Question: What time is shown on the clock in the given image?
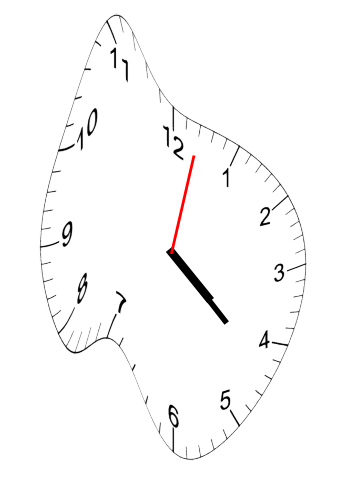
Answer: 04:22:02